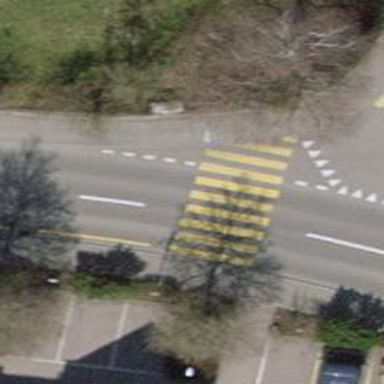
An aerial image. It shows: Uncontrolled footway crossing with markings.